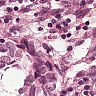
Metastatic tissue present: yes